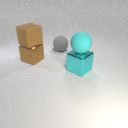
large cyan rubber sphere in front of large brown rubber cube